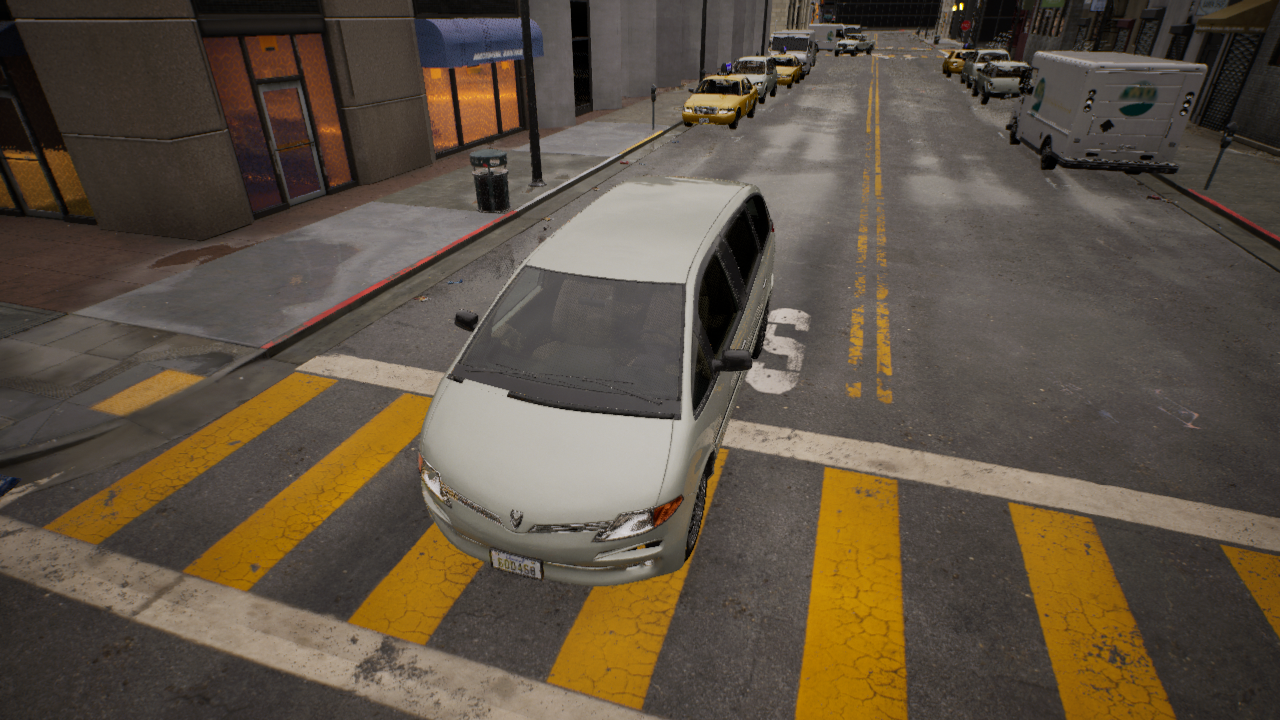
Venue: residential
Lighting: golden hour
Vehicle rig: minivan